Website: walmart
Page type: address-validator
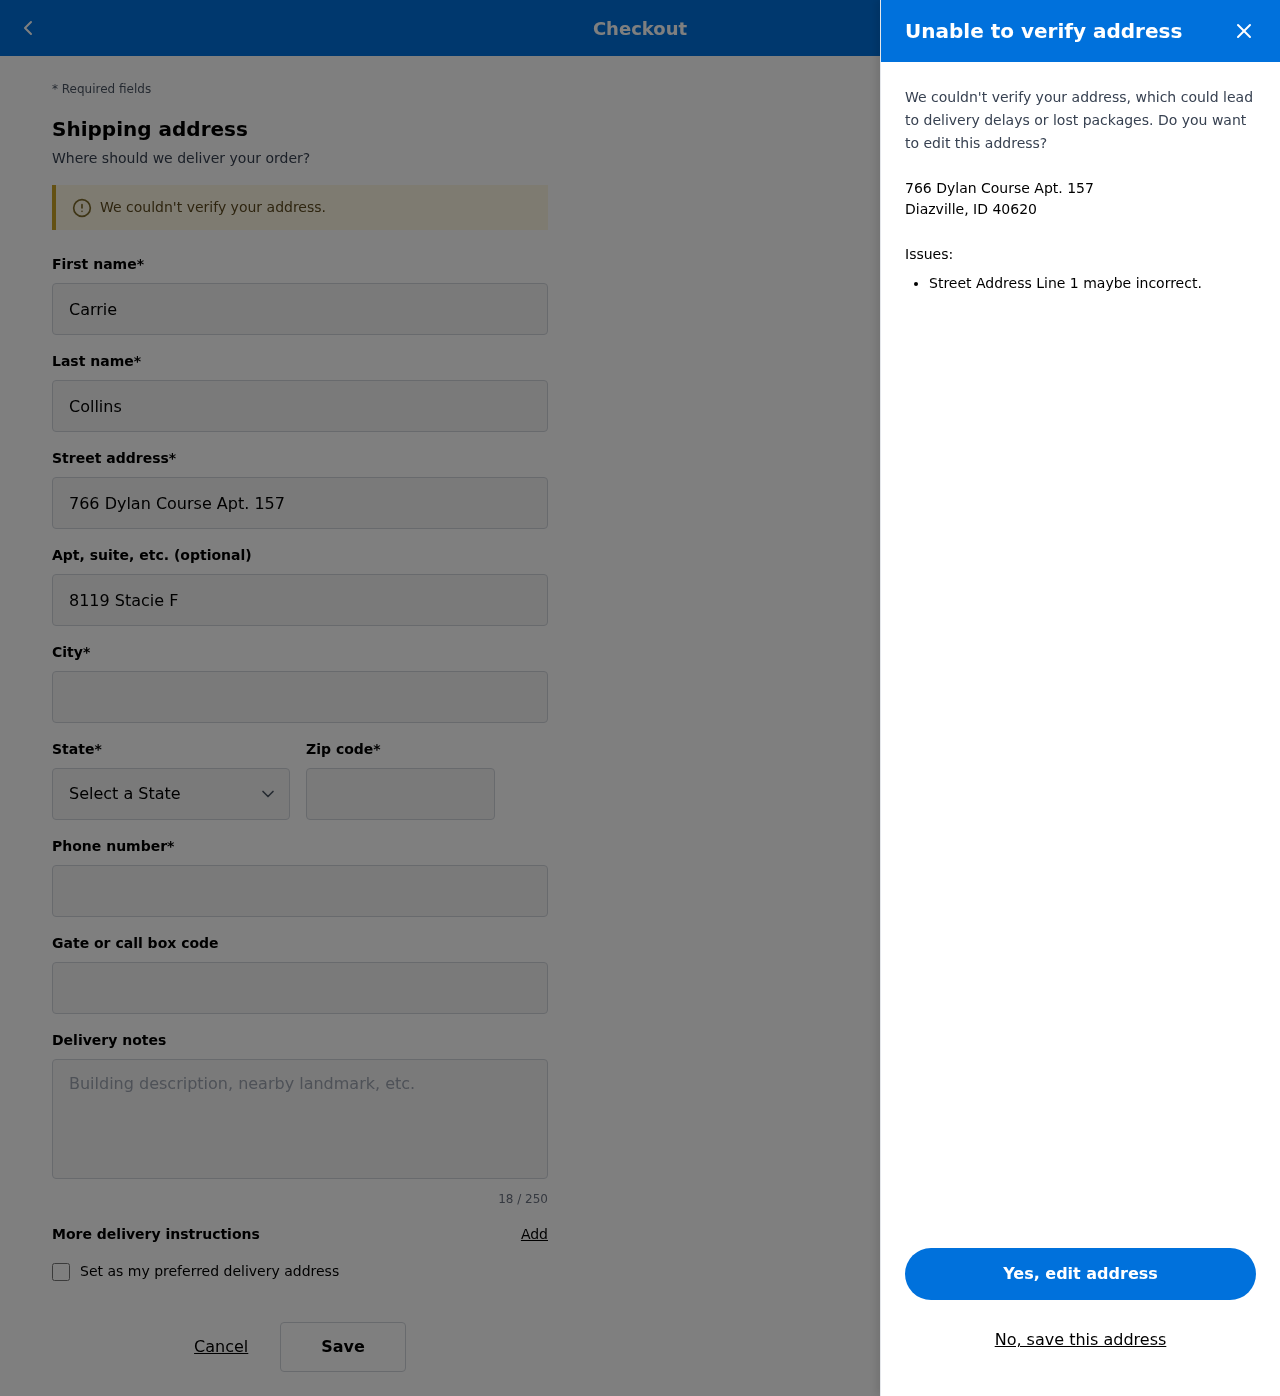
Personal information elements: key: PII_CITY_STATE_ZIP
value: Diazville, ID 40620
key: PII_DELIVERY_INSTRUCTIONS
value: Signature required
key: PII_STATE_ABBR
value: ID
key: PII_STREET
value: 766 Dylan Course Apt. 157
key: PII_FIRSTNAME
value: Carrie
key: PII_LASTNAME
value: Collins
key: PII_STREET2
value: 8119 Stacie Freeway Apt. 051
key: PII_CITY
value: Diazville
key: PII_POSTCODE
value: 40620
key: PII_PHONE
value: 4574283994
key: PII_SECURITY_CODE
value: PT66